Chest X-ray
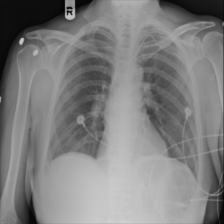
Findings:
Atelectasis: negative
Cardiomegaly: negative
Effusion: negative
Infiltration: negative
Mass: negative
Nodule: negative
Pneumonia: negative
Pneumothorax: negative
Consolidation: negative
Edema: negative
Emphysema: negative
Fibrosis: negative
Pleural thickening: negative
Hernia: negative